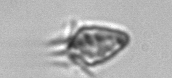
Label: Paratontonia_gracillima